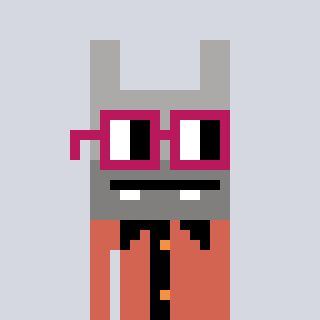
a pixel art character with square dark red glasses, a rabbit-shaped head and a peachy-colored body on a cool background